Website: apple
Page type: payment
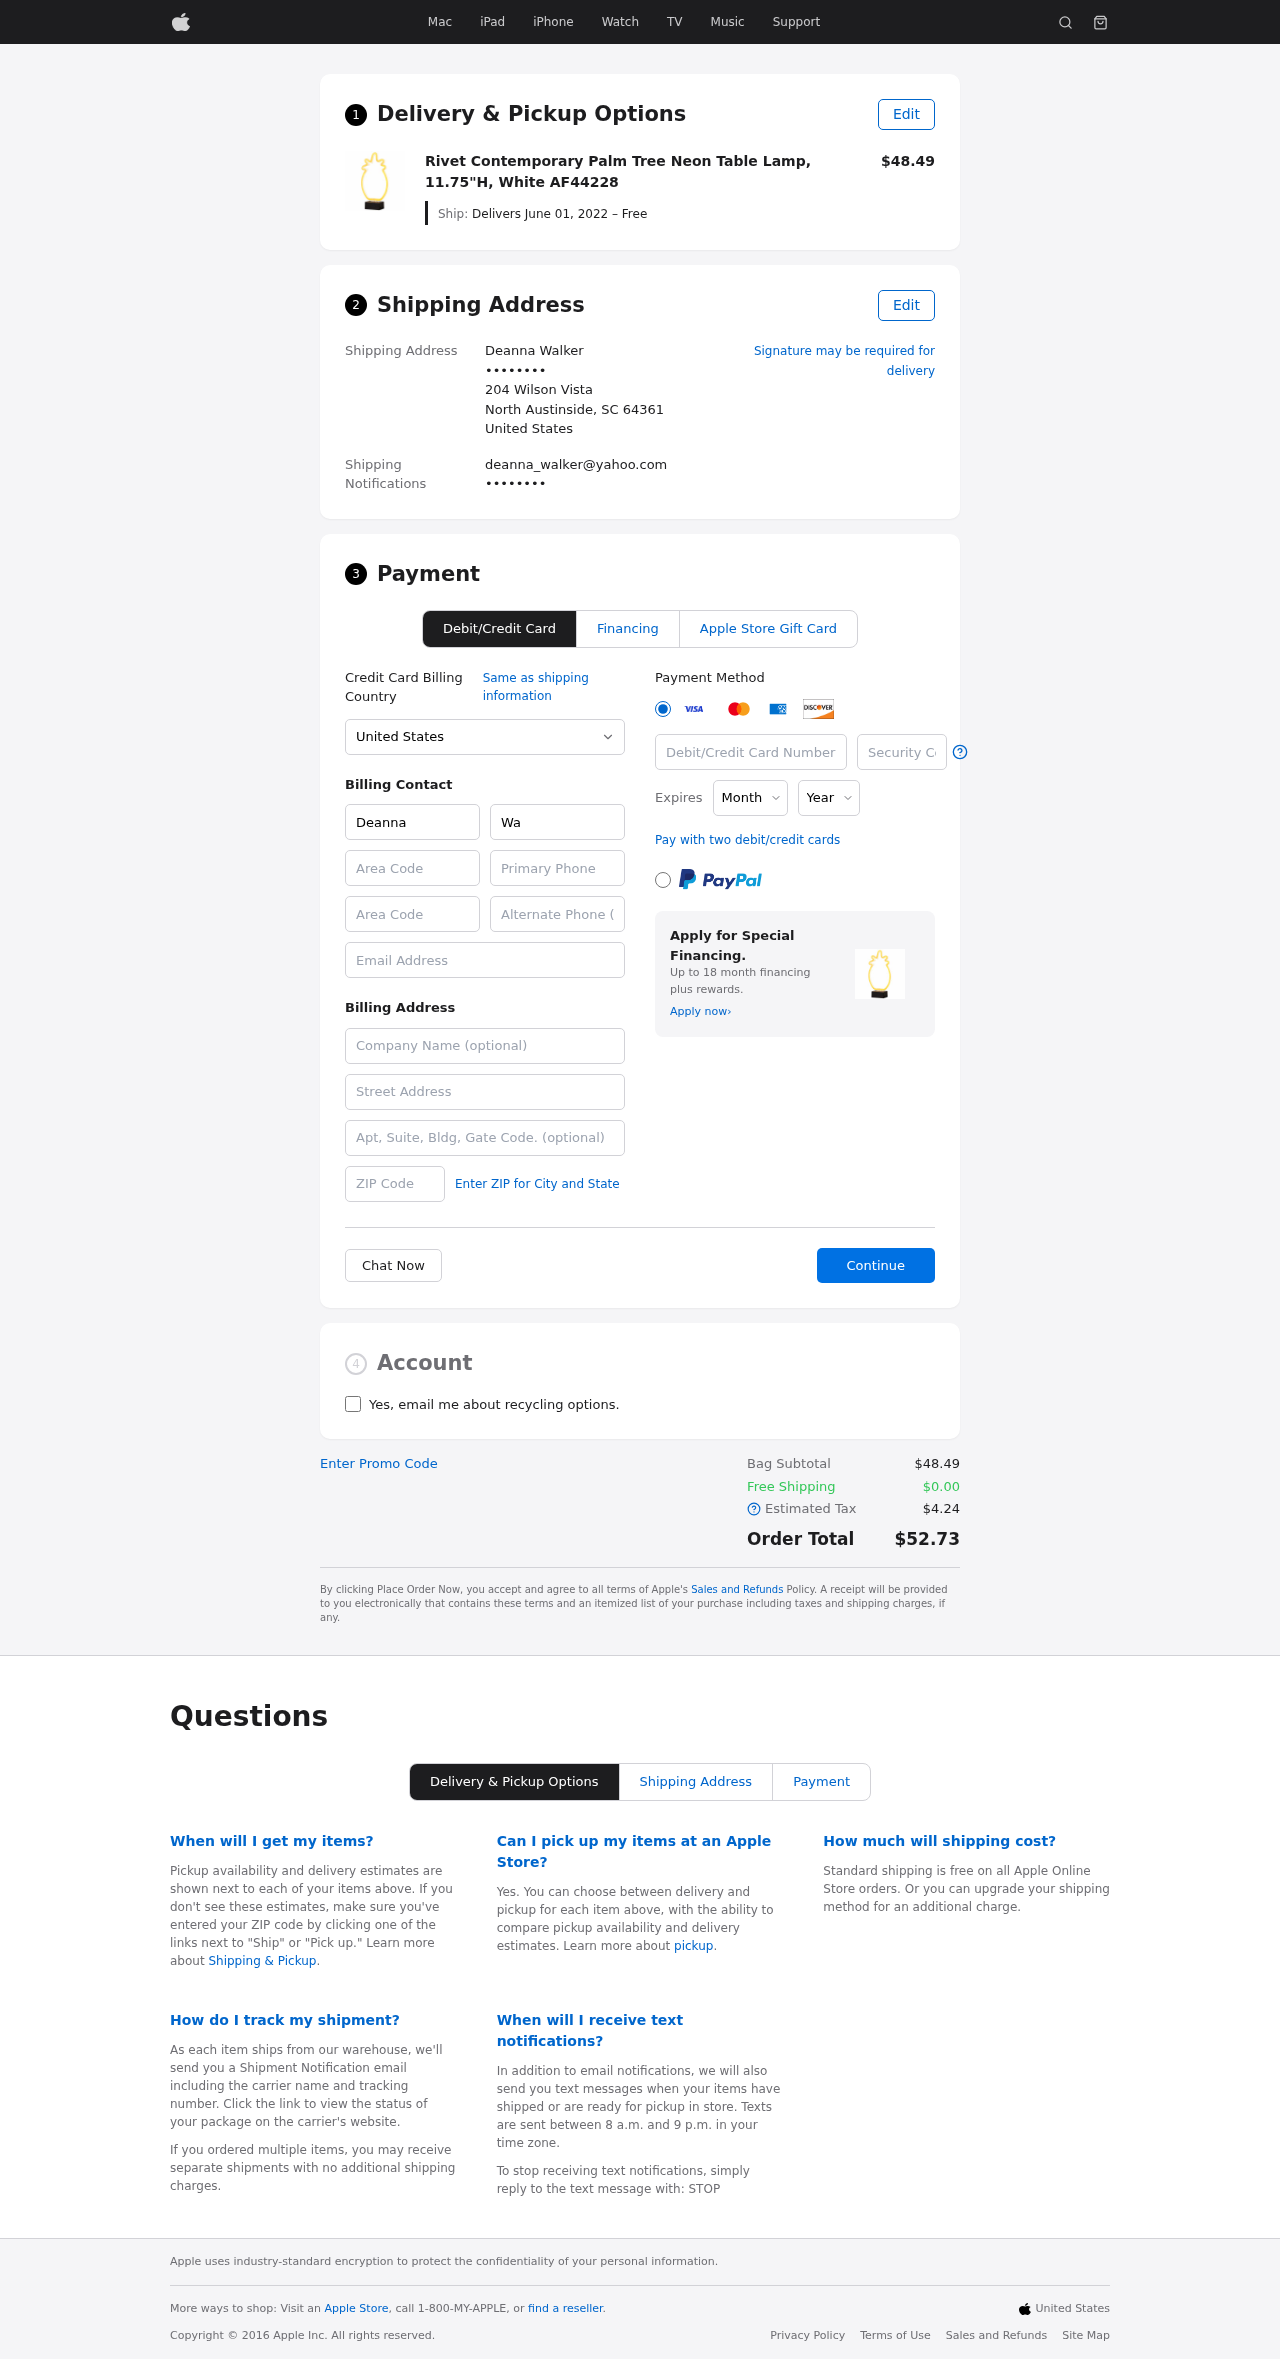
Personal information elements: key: PII_CARD_CVV
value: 708
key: PII_CARD_EXPIRY_MONTH
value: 06
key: PII_CARD_EXPIRY_YEAR
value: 26
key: PII_CARD_NUMBER
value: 6507 1658 5142 1780
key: PII_CITY_STATE_ZIP
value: North Austinside, SC 64361
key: PII_COMPANY
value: Barton LLC
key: PII_COUNTRY
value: United States
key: PII_EMAIL
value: deanna_walker@yahoo.com
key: PII_EMAIL2
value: deanna_walker@yahoo.com
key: PII_FIRSTNAME
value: Deanna
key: PII_FULLNAME
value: Deanna Walker
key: PII_LASTNAME
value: Walker
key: PII_PHONE3
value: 7336842826
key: PII_PHONE_AREA
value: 733
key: PII_POSTCODE2
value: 79102
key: PII_SECURITY_CODE
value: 25VM
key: PII_STREET
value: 204 Wilson Vista
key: PII_STREET2
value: Apt. 197
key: PII_PHONE
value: ••••••••
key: PII_PHONE2
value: ••••••••
Product elements: key: PRODUCT1_NAME
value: Rivet Contemporary Palm Tree Neon Table Lamp, 11.75"H, White AF44228
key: PRODUCT1_PRICE
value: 48.49
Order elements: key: ORDER_DELIVERY_DATE
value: Delivers June 01, 2022 – Free
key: ORDER_SUBTOTAL
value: $48.49
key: ORDER_SHIPPING_COST
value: $0.00
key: ORDER_TAX
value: $4.24
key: ORDER_TOTAL
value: $52.73